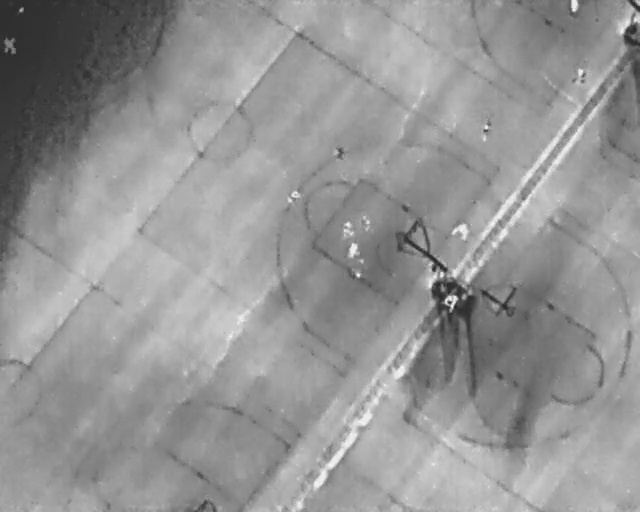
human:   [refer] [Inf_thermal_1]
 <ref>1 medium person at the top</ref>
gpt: <box>[[51, 28, 54, 30, 2]]</box>

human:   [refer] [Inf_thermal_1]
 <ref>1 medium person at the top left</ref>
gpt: <box>[[0, 7, 3, 10, 2]]</box>

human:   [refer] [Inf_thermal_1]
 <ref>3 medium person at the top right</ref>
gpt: <box>[[88, 0, 91, 2, 2], [89, 13, 92, 15, 4], [74, 24, 77, 26, 7]]</box>

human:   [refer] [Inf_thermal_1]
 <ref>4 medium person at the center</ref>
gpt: <box>[[44, 37, 47, 39, 40], [55, 42, 58, 44, 2], [52, 43, 56, 45, 2], [53, 47, 56, 50, 12]]</box>

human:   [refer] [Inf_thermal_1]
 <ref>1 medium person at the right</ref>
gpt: <box>[[68, 57, 71, 60, 14]]</box>